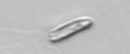
Label: Chrysochromulina